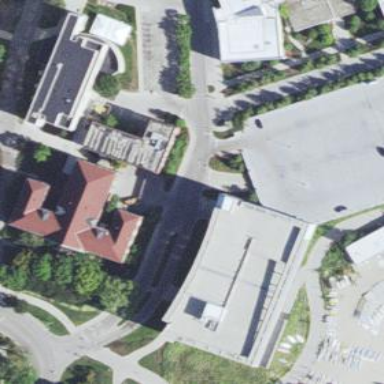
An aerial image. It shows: University building.